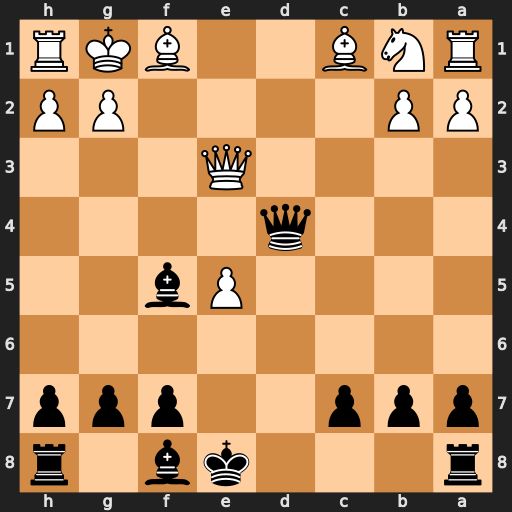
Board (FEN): r3kb1r/ppp2ppp/8/4Pb2/3q4/4Q3/PP4PP/RNB2BKR
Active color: b
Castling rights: kq
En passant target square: -
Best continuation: Bc5 Bb5+ c6 Qxd4 Bxd4+